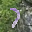
Label: 7